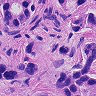
Metastatic tissue present: yes